【题型】选择题　【知识点】平面几何　【难度】medium
如图，在正方形 $ABCD$ 中，$E$ 为 $BC$ 中点，$DF = 3FC$，连接 $AE$、$AF$、$EF$，那么下列结论中：
\textcircled{1} $\triangle ABE$ 与 $\triangle EFC$ 相似；
\textcircled{2} $\triangle ABE$ 与 $\triangle AEF$ 相似；
\textcircled{3} $\triangle ABE$ 与 $\triangle AFD$ 相似；
\textcircled{4} $\triangle AEF$ 与 $\triangle EFC$ 相似；
\textcircled{5} $\angle AEF = 90^\circ$；
其中错误的有（  \quad  ）个。

A. 0 个  \quad
B. 1 个  \quad
C. 2 个  \quad
D. 3 个
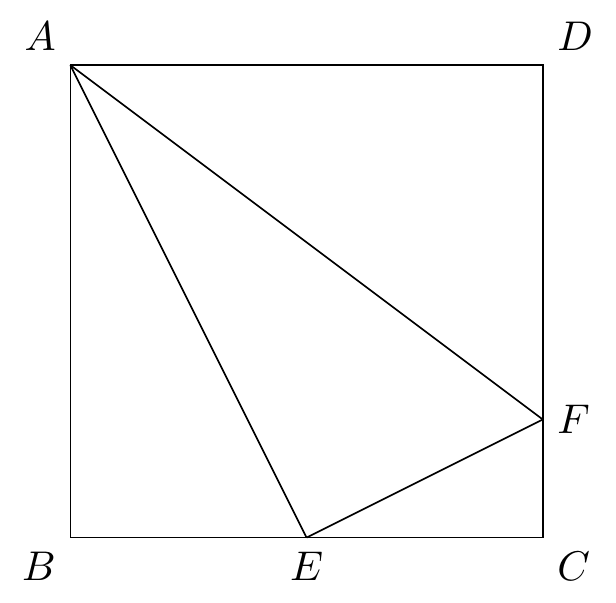
【解答】
解：
设正方形的边长为 $4a$，则 $AB = BC = CD = AD = 4a$。

$\because E$ 为 $BC$ 中点，$DF = 3FC$，

$\therefore BE = CE = 2a$，$CF = a$，$DF = 3a$。

$\because$ 四边形 $ABCD$ 是正方形，

$\therefore \angle B = \angle C = \angle D = 90^\circ$。

$\therefore AE = \sqrt{AB^2 + BE^2} = 2\sqrt{5}a$，$EF = \sqrt{CE^2 + CF^2} = \sqrt{5}a$，$AF = \sqrt{AD^2 + DF^2} = 5a$。

$\therefore AE^2 + EF^2 = AF^2 = 25a^2$，

$\therefore \triangle AEF$ 为直角三角形，$\angle AEF = 90^\circ$，故\textcircled{5}正确。

$\therefore \angle AEB + \angle CEF = 90^\circ$，

$\therefore \angle BAE + \angle AEB = 90^\circ$，

$\therefore \angle BAE = \angle CEF$。

$\because \angle B = \angle C = 90^\circ$，

$\therefore \triangle ABE \sim \triangle ECF$，故\textcircled{1}正确。

$\because \frac{AB}{AE} = \frac{BE}{EF} = \frac{AE}{AF} = \frac{2\sqrt{5}}{5}$，

$\therefore \triangle ABE \sim \triangle AEF$，故\textcircled{2}正确。

$\because \frac{AB}{AD} \neq \frac{BE}{DF}$，

$\therefore \triangle ABE$ 和 $\triangle AFD$ 不相似，故\textcircled{3}错误。

\textcircled{4}正确。

$\therefore$ 正确的有：\textcircled{1}\textcircled{2}\textcircled{4}\textcircled{5}，错误的有 1 个。

故选：B。